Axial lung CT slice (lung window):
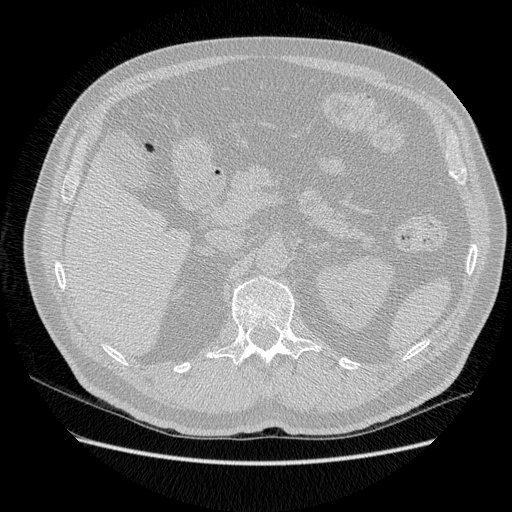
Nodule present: no